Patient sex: F
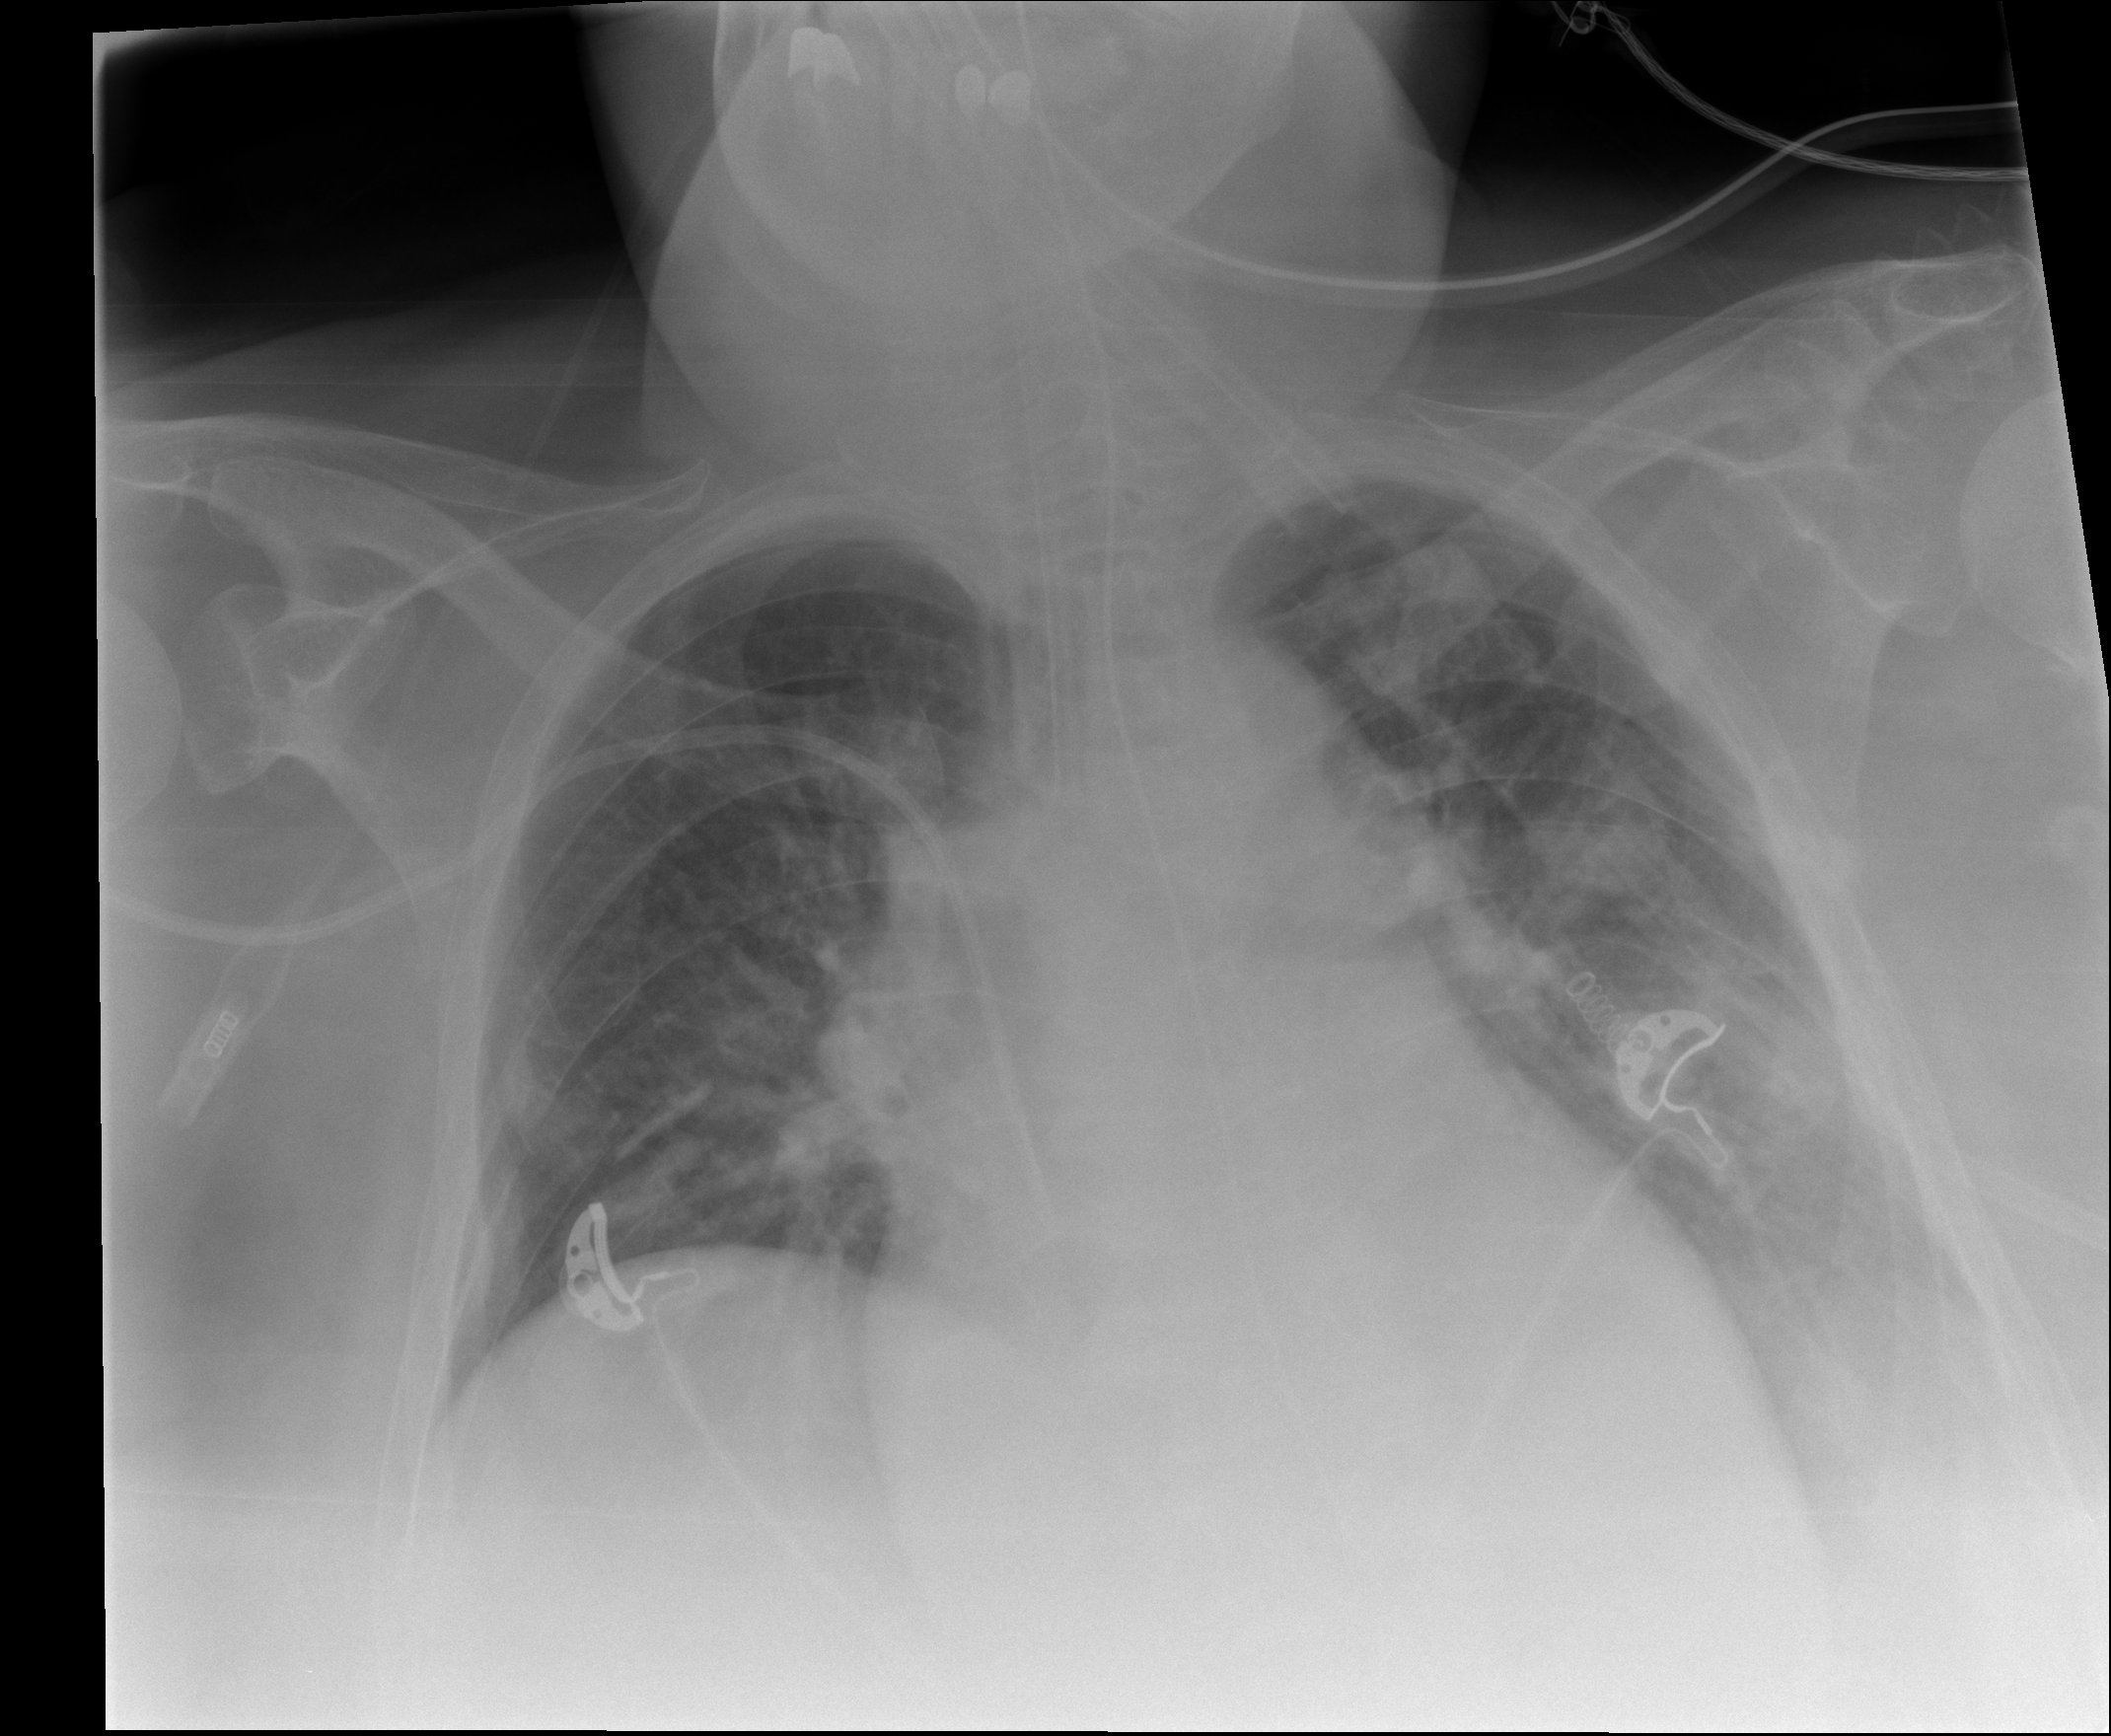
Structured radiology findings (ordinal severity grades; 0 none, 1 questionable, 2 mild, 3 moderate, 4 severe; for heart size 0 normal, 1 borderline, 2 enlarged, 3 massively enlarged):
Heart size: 0
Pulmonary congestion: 2
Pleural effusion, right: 0
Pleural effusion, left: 2
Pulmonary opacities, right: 2
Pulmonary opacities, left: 2
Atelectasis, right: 0
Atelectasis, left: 2